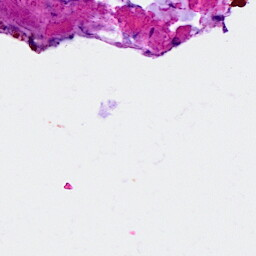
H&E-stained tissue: Breast